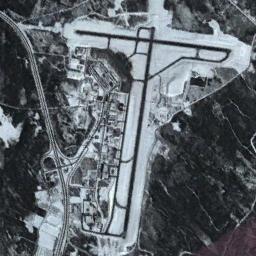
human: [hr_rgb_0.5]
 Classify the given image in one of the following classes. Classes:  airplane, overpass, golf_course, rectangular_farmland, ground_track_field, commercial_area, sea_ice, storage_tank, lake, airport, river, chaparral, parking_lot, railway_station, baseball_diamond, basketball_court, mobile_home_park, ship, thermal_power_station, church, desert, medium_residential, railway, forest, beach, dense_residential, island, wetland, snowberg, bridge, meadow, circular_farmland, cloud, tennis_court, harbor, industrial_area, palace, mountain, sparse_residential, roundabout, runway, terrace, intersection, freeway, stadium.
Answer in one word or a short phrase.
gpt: airport